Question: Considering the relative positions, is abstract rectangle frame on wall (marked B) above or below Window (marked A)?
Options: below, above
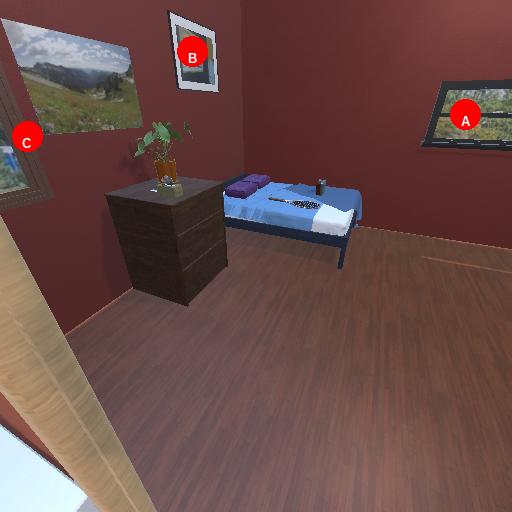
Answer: below